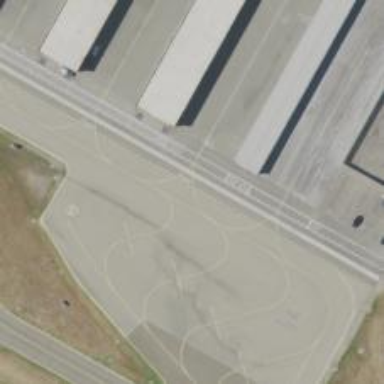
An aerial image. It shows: Image of taxiway at airport.